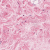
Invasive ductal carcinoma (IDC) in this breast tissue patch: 0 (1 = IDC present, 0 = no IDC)